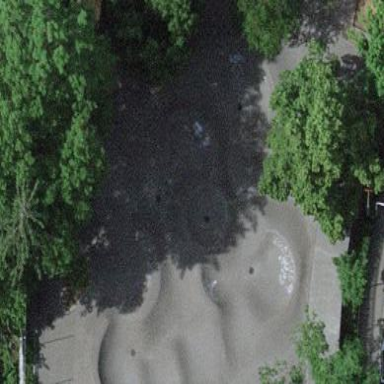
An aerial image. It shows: Asphalt pump track for cycling and skateboarding. It is located on pitch within leisure land area.